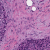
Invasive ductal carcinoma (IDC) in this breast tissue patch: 1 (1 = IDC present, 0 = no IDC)